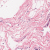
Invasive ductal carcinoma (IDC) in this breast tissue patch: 0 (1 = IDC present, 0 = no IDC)